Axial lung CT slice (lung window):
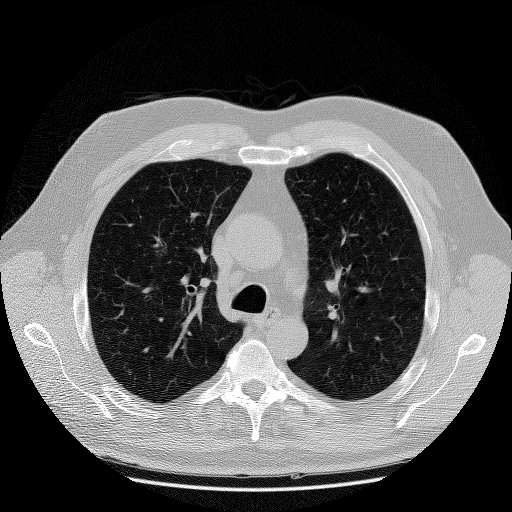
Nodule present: no